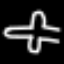
Label: airplane